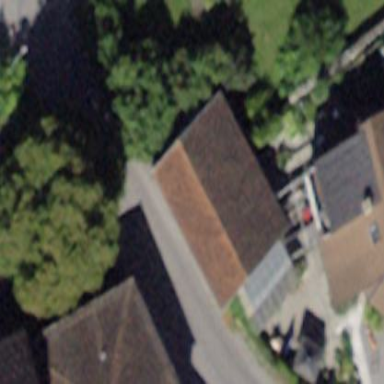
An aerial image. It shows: Shed building.